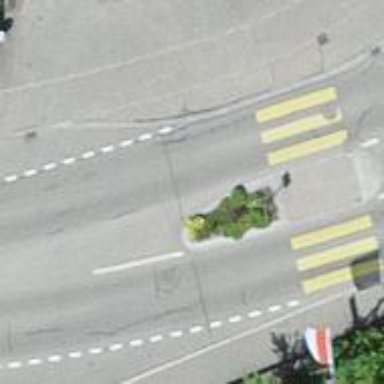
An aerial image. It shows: Secondary road.